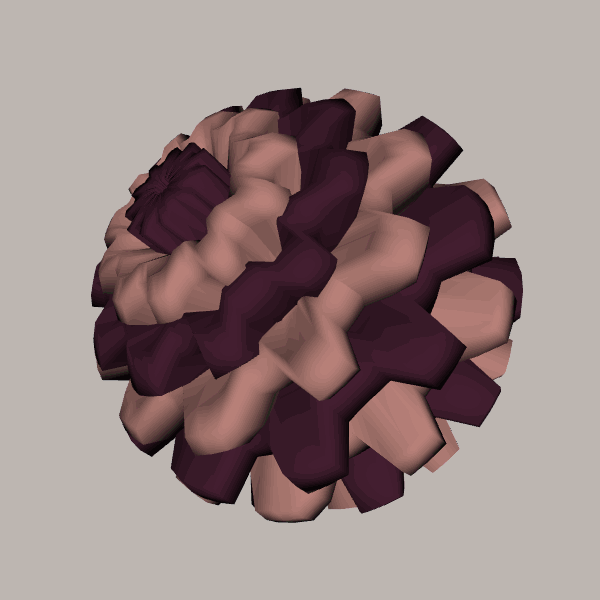
Background: light